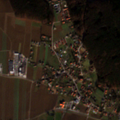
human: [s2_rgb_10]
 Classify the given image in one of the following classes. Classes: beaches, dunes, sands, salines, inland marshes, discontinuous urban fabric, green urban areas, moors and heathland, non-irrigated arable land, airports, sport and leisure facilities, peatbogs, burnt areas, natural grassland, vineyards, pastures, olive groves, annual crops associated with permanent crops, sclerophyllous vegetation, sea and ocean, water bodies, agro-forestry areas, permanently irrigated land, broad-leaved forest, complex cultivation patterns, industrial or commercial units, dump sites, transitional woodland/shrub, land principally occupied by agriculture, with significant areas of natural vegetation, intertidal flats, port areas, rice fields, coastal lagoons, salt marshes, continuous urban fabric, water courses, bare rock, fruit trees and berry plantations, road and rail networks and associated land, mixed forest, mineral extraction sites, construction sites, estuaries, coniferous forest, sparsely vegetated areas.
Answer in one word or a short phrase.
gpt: discontinuous urban fabric, industrial or commercial units, non-irrigated arable land, broad-leaved forest, mixed forest